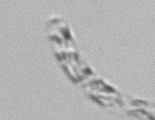
Label: Guinardia_striata